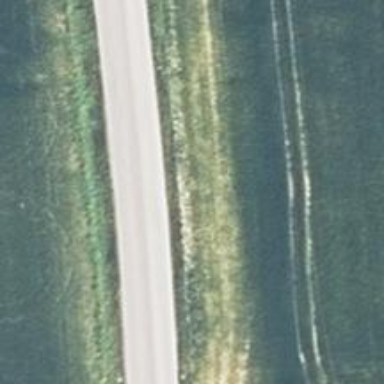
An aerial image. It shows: Secondary road with asphalt surface.